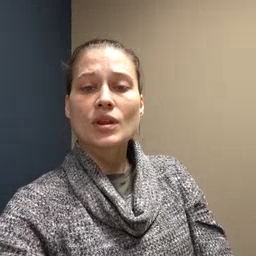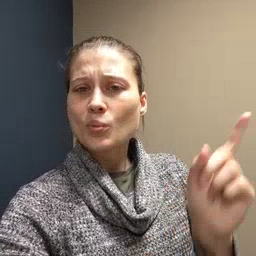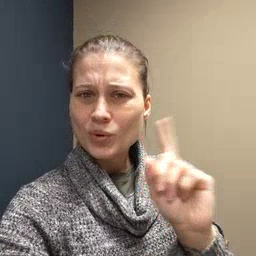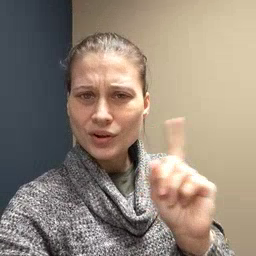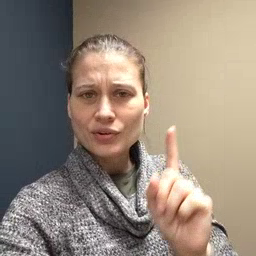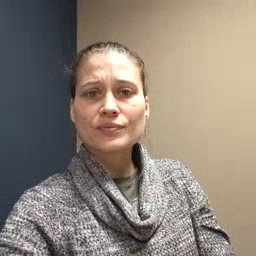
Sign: where